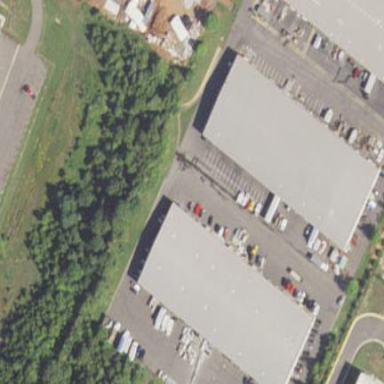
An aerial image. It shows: Flat-roofed retail building.